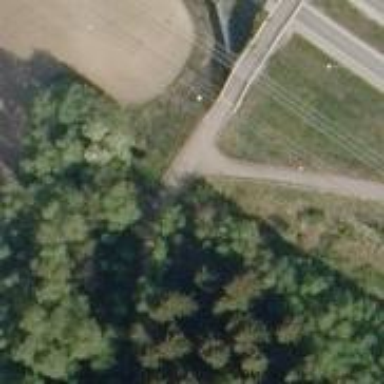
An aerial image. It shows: Cycleway with asphalt surface designed for Nordic skiing.